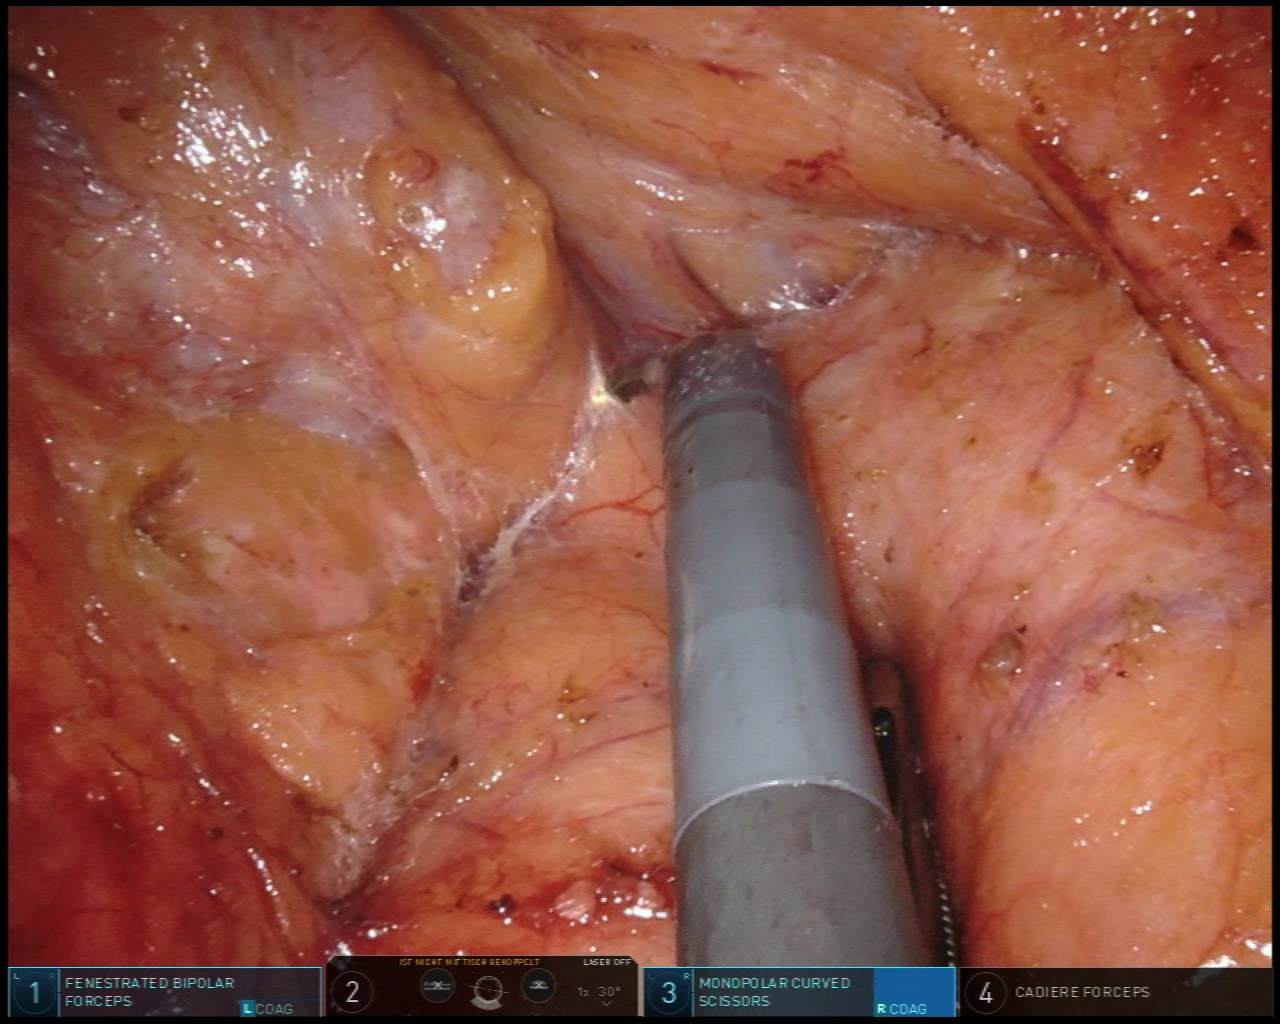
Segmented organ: pancreas
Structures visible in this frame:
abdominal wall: no
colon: yes
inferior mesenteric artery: no
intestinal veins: no
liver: no
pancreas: yes
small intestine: no
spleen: no
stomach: no
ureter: no
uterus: no
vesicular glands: no